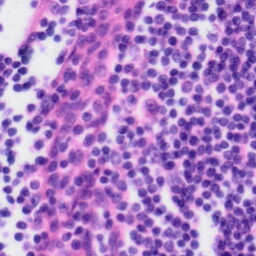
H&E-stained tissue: Tonsil